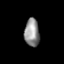
Tissue: prostate
Cell type: Myeloid cells
Senescence score: 0.7296
Nuclear area (px): 407
Mean DAPI intensity: 144.386